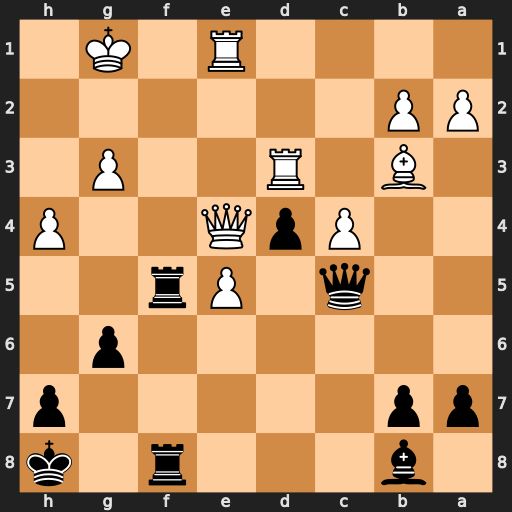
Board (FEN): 1b3r1k/pp5p/6p1/2q1Pr2/2PpQ2P/1B1R2P1/PP6/4R1K1
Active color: b
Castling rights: -
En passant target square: -
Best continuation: Rxe5 Qxe5+ Bxe5